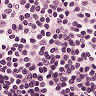
Metastatic tissue present: no